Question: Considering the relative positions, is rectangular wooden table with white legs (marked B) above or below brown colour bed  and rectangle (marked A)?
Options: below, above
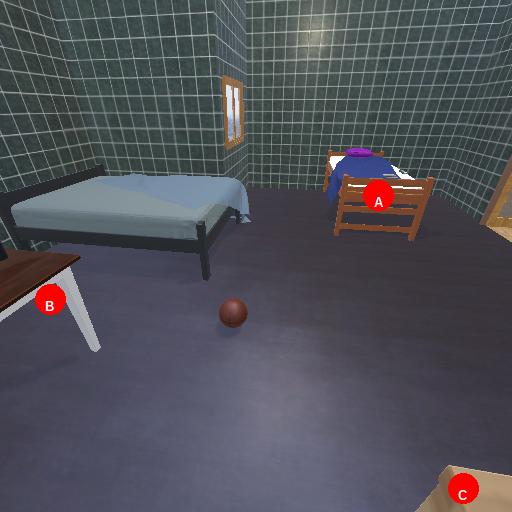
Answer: below